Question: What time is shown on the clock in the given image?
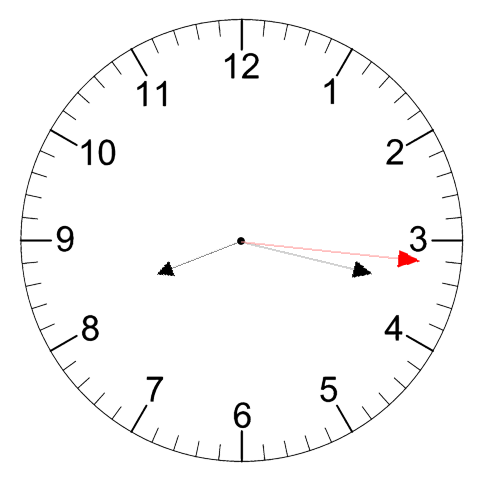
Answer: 08:17:16